Brain MRI, t1w sequence, axial 2D slice.
Patient: age 37, sex F, weight 95 kg, height 1.95 m
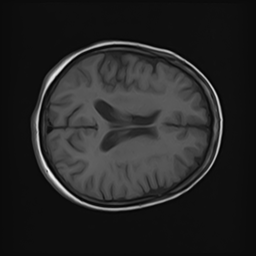